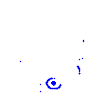
Particle: pion